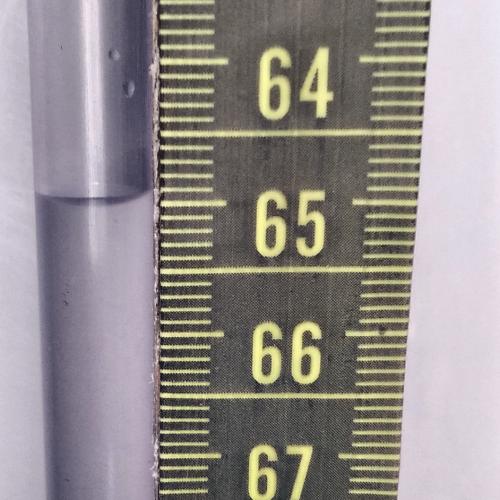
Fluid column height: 64.9 cm